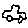
Label: car